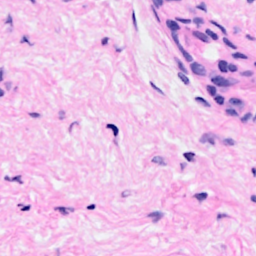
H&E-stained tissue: Breast